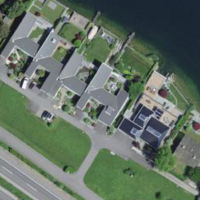
EUNIS habitat code: 57
Species observed at this site:
Tachybaptus ruficollis
Certhia brachydactyla
Podiceps grisegena
Corvus corone
Podiceps cristatus
Actitis hypoleucos
Fulica atra
Falco subbuteo
Alcedo atthis
Buteo buteo
Gallinago gallinago
Sylvia atricapilla
Strix aluco
Chroicocephalus ridibundus
Phylloscopus collybita
Poecile palustris
Larus michahellis
Cygnus olor
Gallinula chloropus
Falco vespertinus
Erithacus rubecula
Dryocopus martius
Pica pica
Phoenicurus ochruros
Columba livia
Falco tinnunculus
Ficedula hypoleuca
Periparus ater
Accipiter nisus
Motacilla cinerea
Cyanistes caeruleus
Anas platyrhynchos
Sturnus vulgaris
Chloris chloris
Troglodytes troglodytes
Aythya ferina
Aix galericulata
Aythya fuligula
Passer domesticus
Fringilla coelebs
Hydroprogne caspia
Carduelis carduelis
Turdus merula
Columba palumbus
Passer montanus
Phalacrocorax carbo
Mareca strepera
Parus major
Hirundo rustica
Mergus merganser
Milvus milvus
Milvus migrans
Anser anser
Regulus regulus
Cinclus cinclus
Ciconia ciconia
Motacilla alba
Delichon urbicum